Question: I developed google api for finding route between 2 places ... but when origin and destination is very nearby the marker used for destination is only visible i.e [Marker B] ... the marker for origin [Marker A] hides behind the destination [Marker B] ... i need origin [Marker A] should be slightly visible out of destination [Marker B] ... Look out the sample image i enclosed, only Marker B is visible ... need Marker A should also be visible ... is it possible ? What changes should be done in the following code ?
'''
var myOptions =
{
center: new google.maps.LatLng(default_latitude,default_longitude),
zoom: 4,
mapTypeId: google.maps.MapTypeId.ROADMAP
};
var map = new google.maps.Map(document.getElementById("mapp"),myOptions);
var latlng=new google.maps.LatLng(glat,glon);
directionsDisplay.setMap(map);
directionsDisplay.setPanel(document.getElementById("panel"));
var request = {
origin: acity,
destination:latlng,
travelMode: google.maps.DirectionsTravelMode.DRIVING
};
directionsService.route(request, function(response, status) {
if (status == google.maps.DirectionsStatus.OK) {
directionsDisplay.setDirections(response);
}
});
google.maps.event.trigger(map, 'resize');
'''
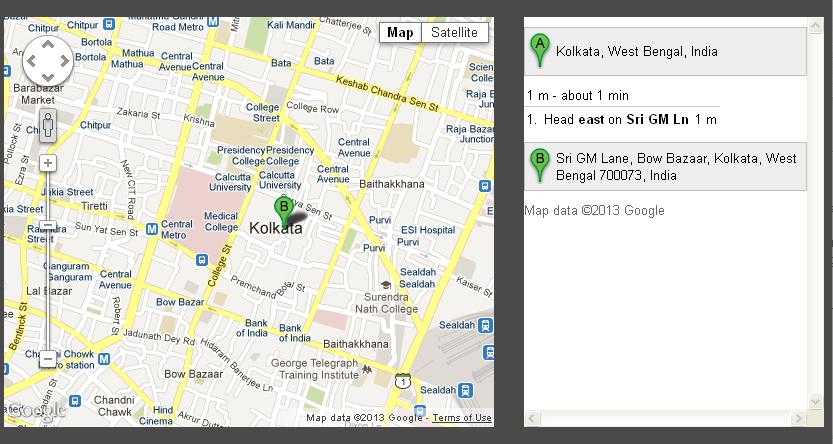
Answer: 1. add the suppressMarkers:true option to the DirectionRenderer options
2. add your icons, make the zIndex of the "start" marker bigger than the zIndex of the end marker.